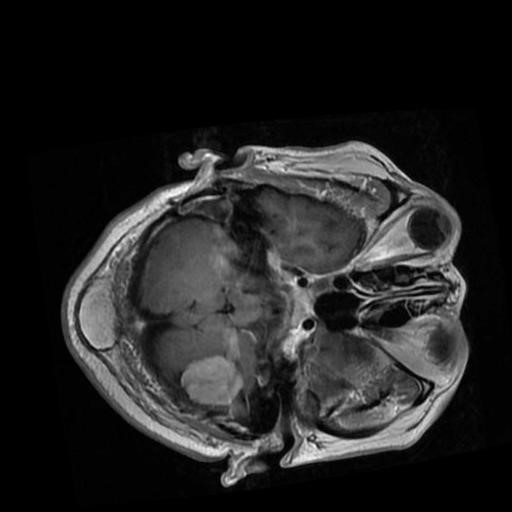
Label: brain_menin